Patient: sex M, age 43
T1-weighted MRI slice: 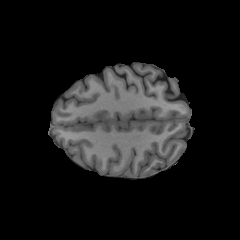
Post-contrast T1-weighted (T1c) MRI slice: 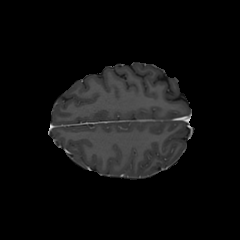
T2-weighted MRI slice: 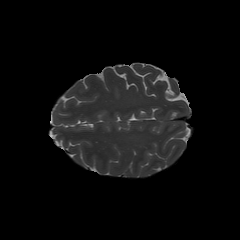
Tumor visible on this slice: no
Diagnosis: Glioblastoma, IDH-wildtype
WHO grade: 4